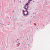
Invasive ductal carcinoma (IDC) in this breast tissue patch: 0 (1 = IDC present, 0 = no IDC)